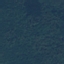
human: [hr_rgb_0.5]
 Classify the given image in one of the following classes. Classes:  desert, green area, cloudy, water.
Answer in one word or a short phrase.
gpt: green area